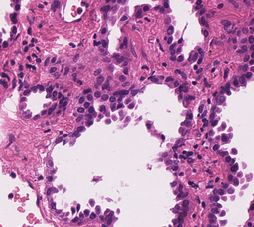
Tumor epithelial tissue: yes
Tumor-associated stroma tissue: yes
Normal tissue: no